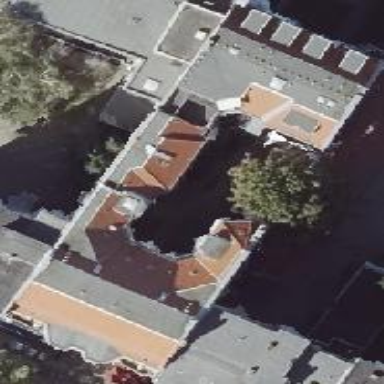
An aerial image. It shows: Building consisting of apartments with double saltbox roof shape.